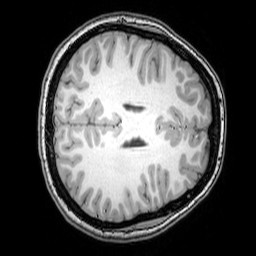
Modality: T1w
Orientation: axial
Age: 23
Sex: female
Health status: healthy
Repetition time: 0.081 s
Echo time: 0.037 s